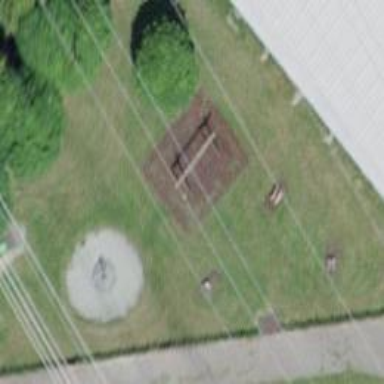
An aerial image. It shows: Playground featuring swings.